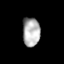
Tissue: skin
Cell type: Others
Senescence score: 0.6913
Nuclear area (px): 492
Mean DAPI intensity: 176.319